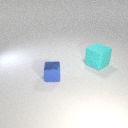
large cyan rubber cube behind small blue metal cube